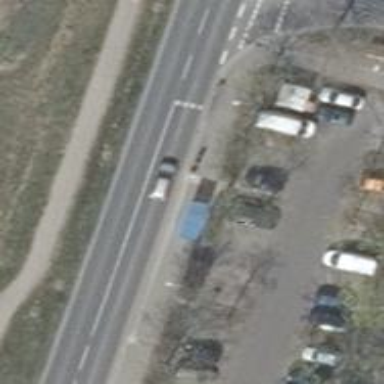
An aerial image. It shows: Secondary road with asphalt surface. There is separate sidewalk on one side and cycle track on the right side.